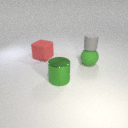
large red rubber cube behind large green rubber sphere